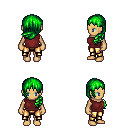
a pixel art fantasy rpg character, female body template, human, tanned skin, maroon sleeveless shirt, gold greaves, green left-swept hairstyle, four views (front, back, left, right), 2x2 character sprite sheet, small pixel art, hard edges, no anti-aliasing